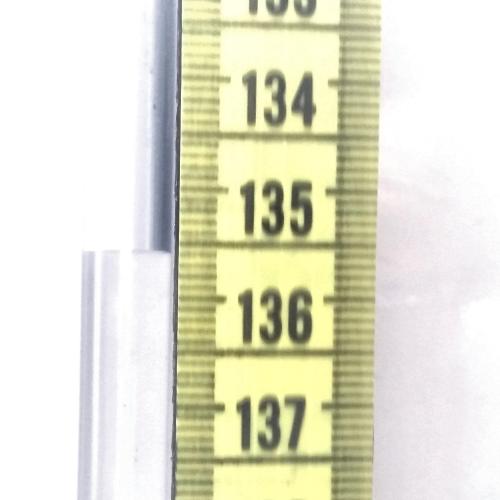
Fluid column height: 135.6 cm